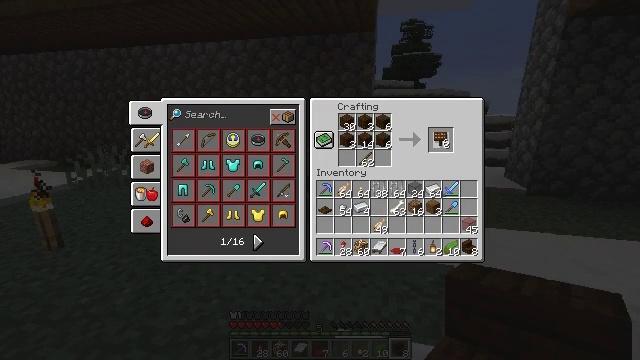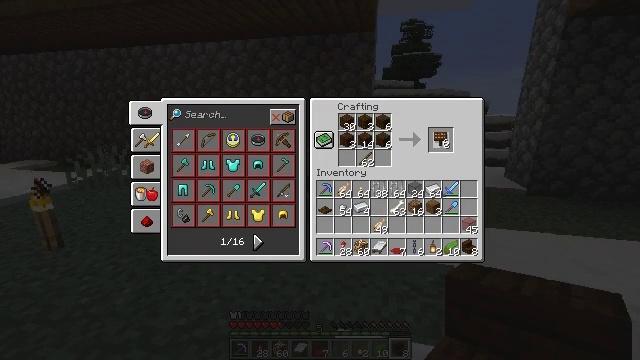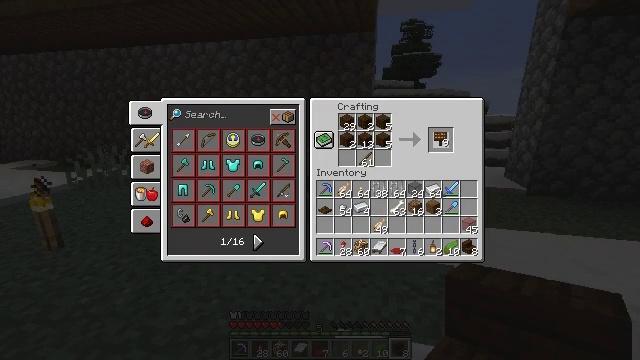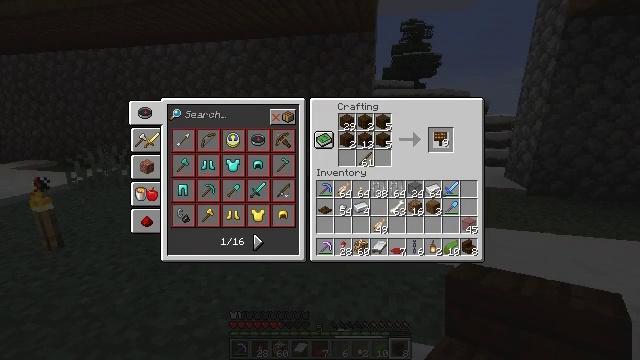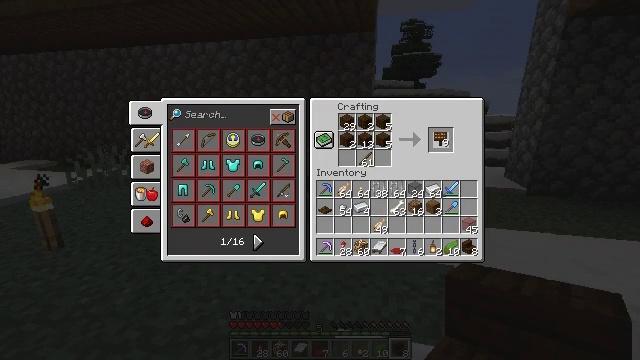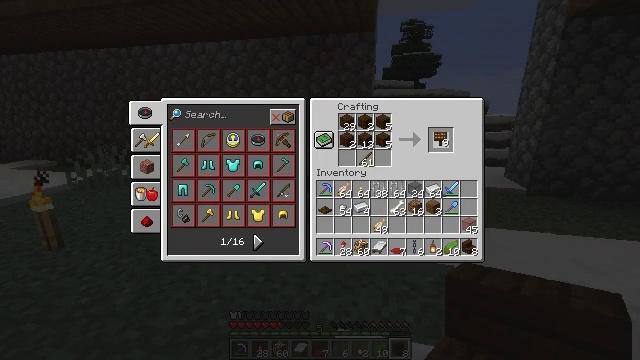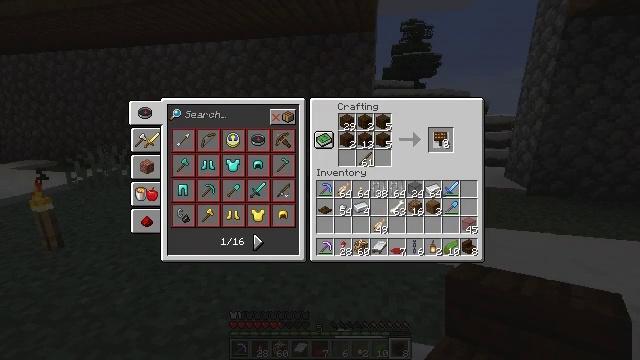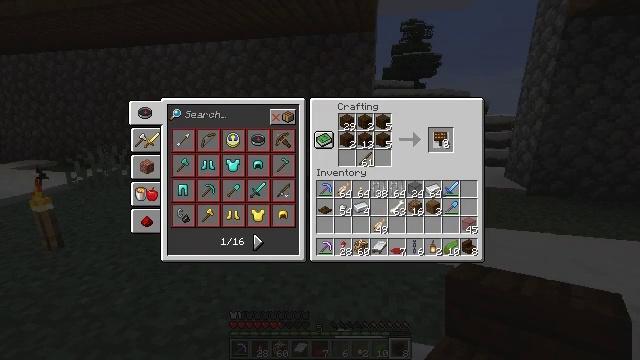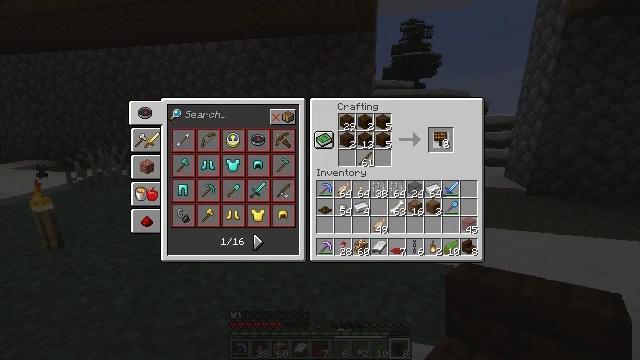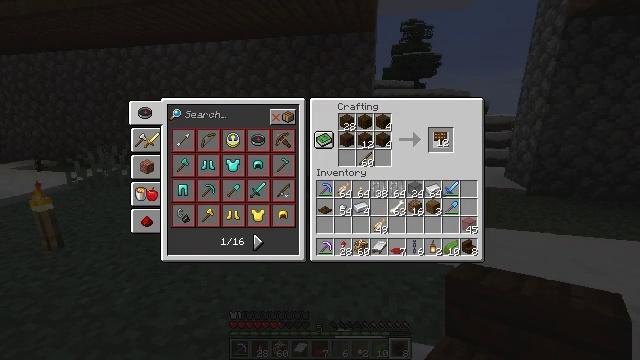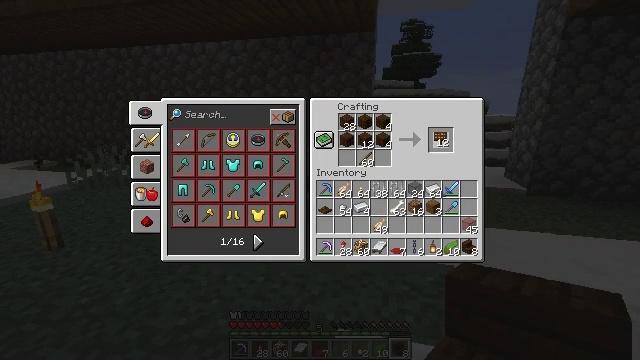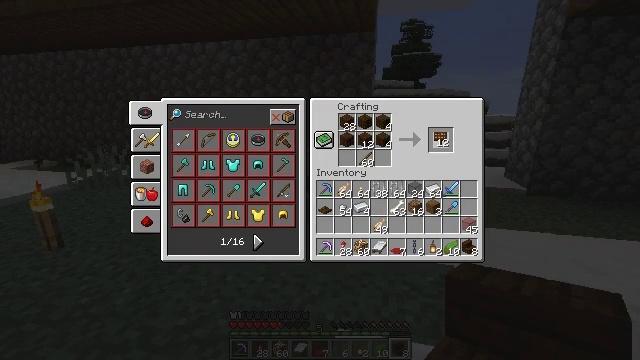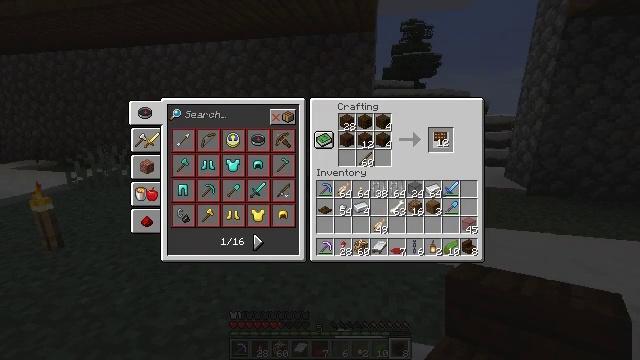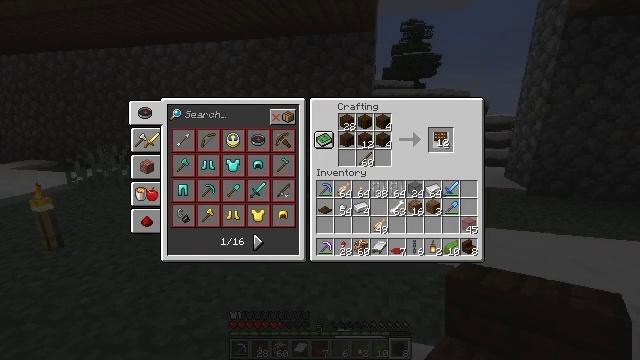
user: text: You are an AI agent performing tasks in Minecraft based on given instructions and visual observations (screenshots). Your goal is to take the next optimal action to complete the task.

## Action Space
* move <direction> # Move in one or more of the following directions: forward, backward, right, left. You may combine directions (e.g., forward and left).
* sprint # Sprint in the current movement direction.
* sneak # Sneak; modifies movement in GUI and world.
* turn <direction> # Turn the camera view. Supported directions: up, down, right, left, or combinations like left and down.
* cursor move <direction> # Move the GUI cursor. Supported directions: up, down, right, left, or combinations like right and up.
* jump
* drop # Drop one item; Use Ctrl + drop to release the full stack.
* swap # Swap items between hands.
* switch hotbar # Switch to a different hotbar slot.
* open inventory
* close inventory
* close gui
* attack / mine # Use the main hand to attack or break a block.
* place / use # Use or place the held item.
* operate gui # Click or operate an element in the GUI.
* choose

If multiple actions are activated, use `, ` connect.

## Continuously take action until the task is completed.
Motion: motion action
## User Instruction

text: Use the crafting table to make a dark oak sign.
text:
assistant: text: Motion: operate gui
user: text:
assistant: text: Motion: no_op
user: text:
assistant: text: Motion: no_op
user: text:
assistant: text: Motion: no_op
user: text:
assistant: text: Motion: no_op
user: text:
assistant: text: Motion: no_op
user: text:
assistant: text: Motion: operate gui
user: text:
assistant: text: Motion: operate gui
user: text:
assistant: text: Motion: no_op
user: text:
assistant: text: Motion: no_op
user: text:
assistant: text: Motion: no_op
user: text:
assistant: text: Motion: no_op
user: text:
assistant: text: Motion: no_op
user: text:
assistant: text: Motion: no_op